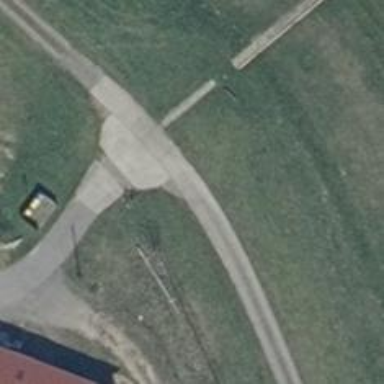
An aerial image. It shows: Track road with grade4 tracktype.